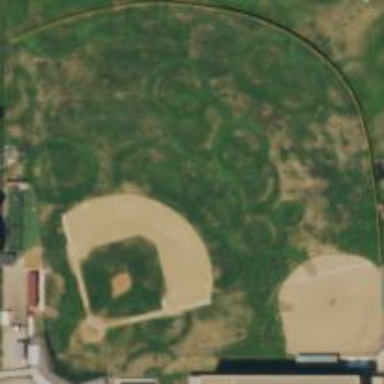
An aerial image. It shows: Baseball pitch for leisure land activities.